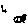
Label: zigzag